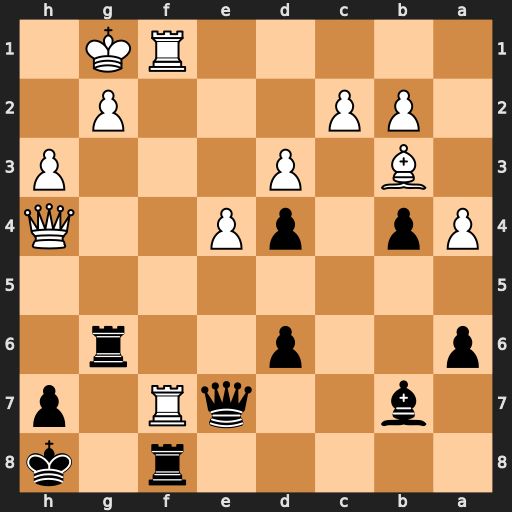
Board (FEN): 5r1k/1b2qR1p/p2p2r1/8/Pp1pP2Q/1B1P3P/1PP3P1/5RK1
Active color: b
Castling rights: -
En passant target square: -
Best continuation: Rxf7 Qxe7 Rxe7 Rf8+ Kg7